Question: I have my sidebar code:
<URL>
My li's are currently displayed as 'tables'. Now, I would like to center content inside 'li' so that left and right paddings would always be the same. 'Text-align: center' does most of the job but it's not correct.
Image what I want:

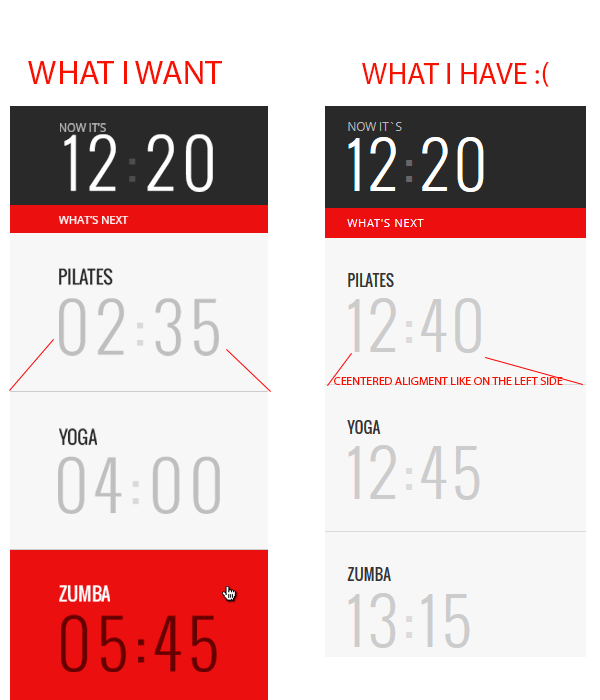
Answer: As your clocks seems to not have a fluid width, you could use :
'''
li {
display: block; /* not necessary, just remove table */
...
.data {
display: block; /* not necessary, just remove inline-block/table-cell */
margin: 0 auto;
width: 200px;
...
}
}
'''
This will center your clocks, :

<URL>